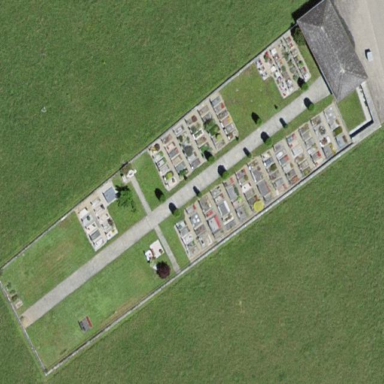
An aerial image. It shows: Cemetery.